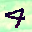
Label: 4